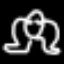
Label: frog